Question: I have a code using third-party-tool iterating over a collection of points.
'''
for (int i = 0; i < pcoll.PointCount; i++) { /* ... */ }
'''
When doing profiling via dotTrace I noticed that the 'PointCount'-proerty is accessed every iteration (see picture above)
.
I expected that the value for this property is optimized away by the compiler but obviously that doesn't happen. Maybe this is actually a problem within the COM-based 3rd-party lib or also within dotTrace self when collecting the information.
I'm not sure if this topic wouldn't fit better to Gis.StackExchange. However maybe someone has any idea under which circumstances optimzation won't take place or how it might happen.
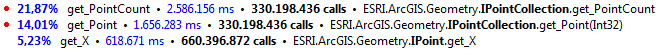
Answer: Simply put, how is the compiler to know whether 'pcoll.PointCount' will change between invocations? It can't safely make the assumption that the value will remain unchanged, so it can't optimise this code by caching the value of the first call to 'pcoll.PointCount'.